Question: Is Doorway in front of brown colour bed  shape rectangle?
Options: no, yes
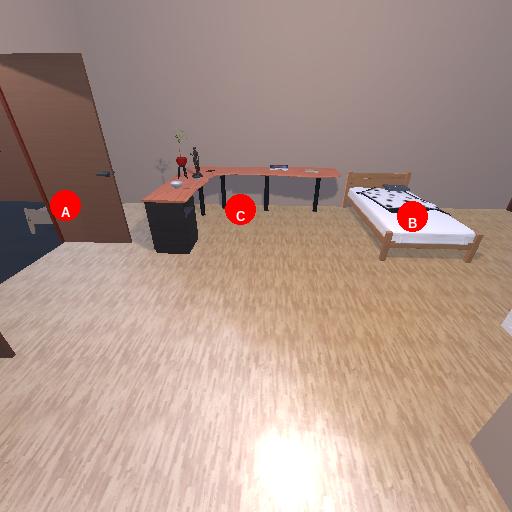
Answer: no